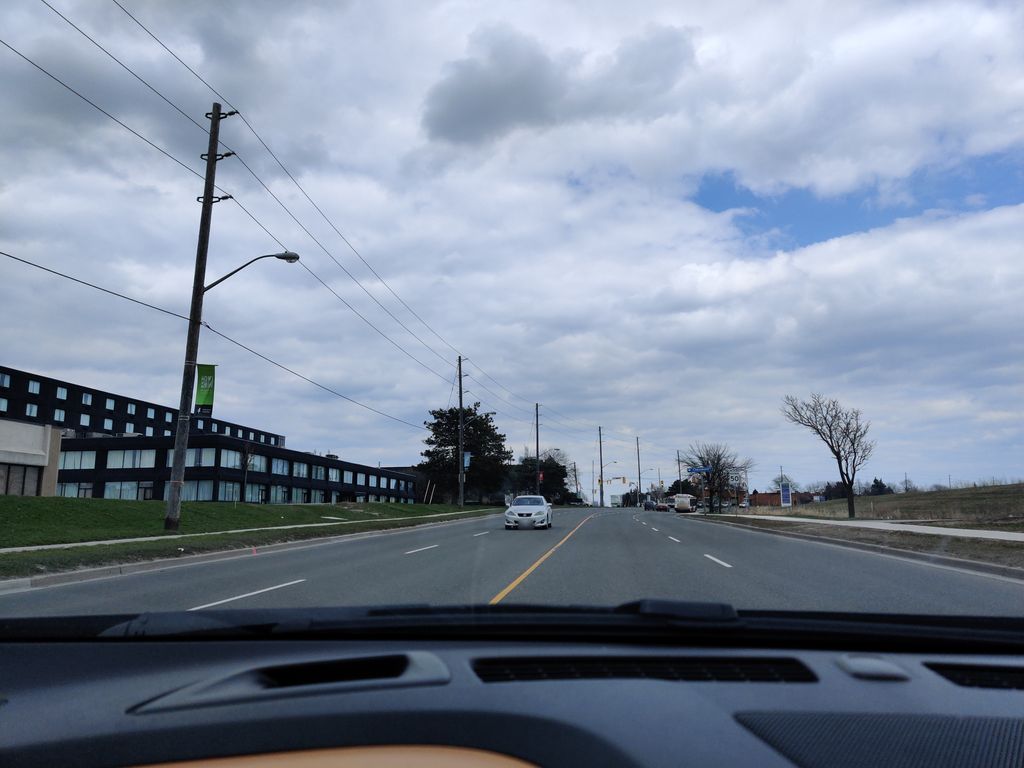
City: toronto